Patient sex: M
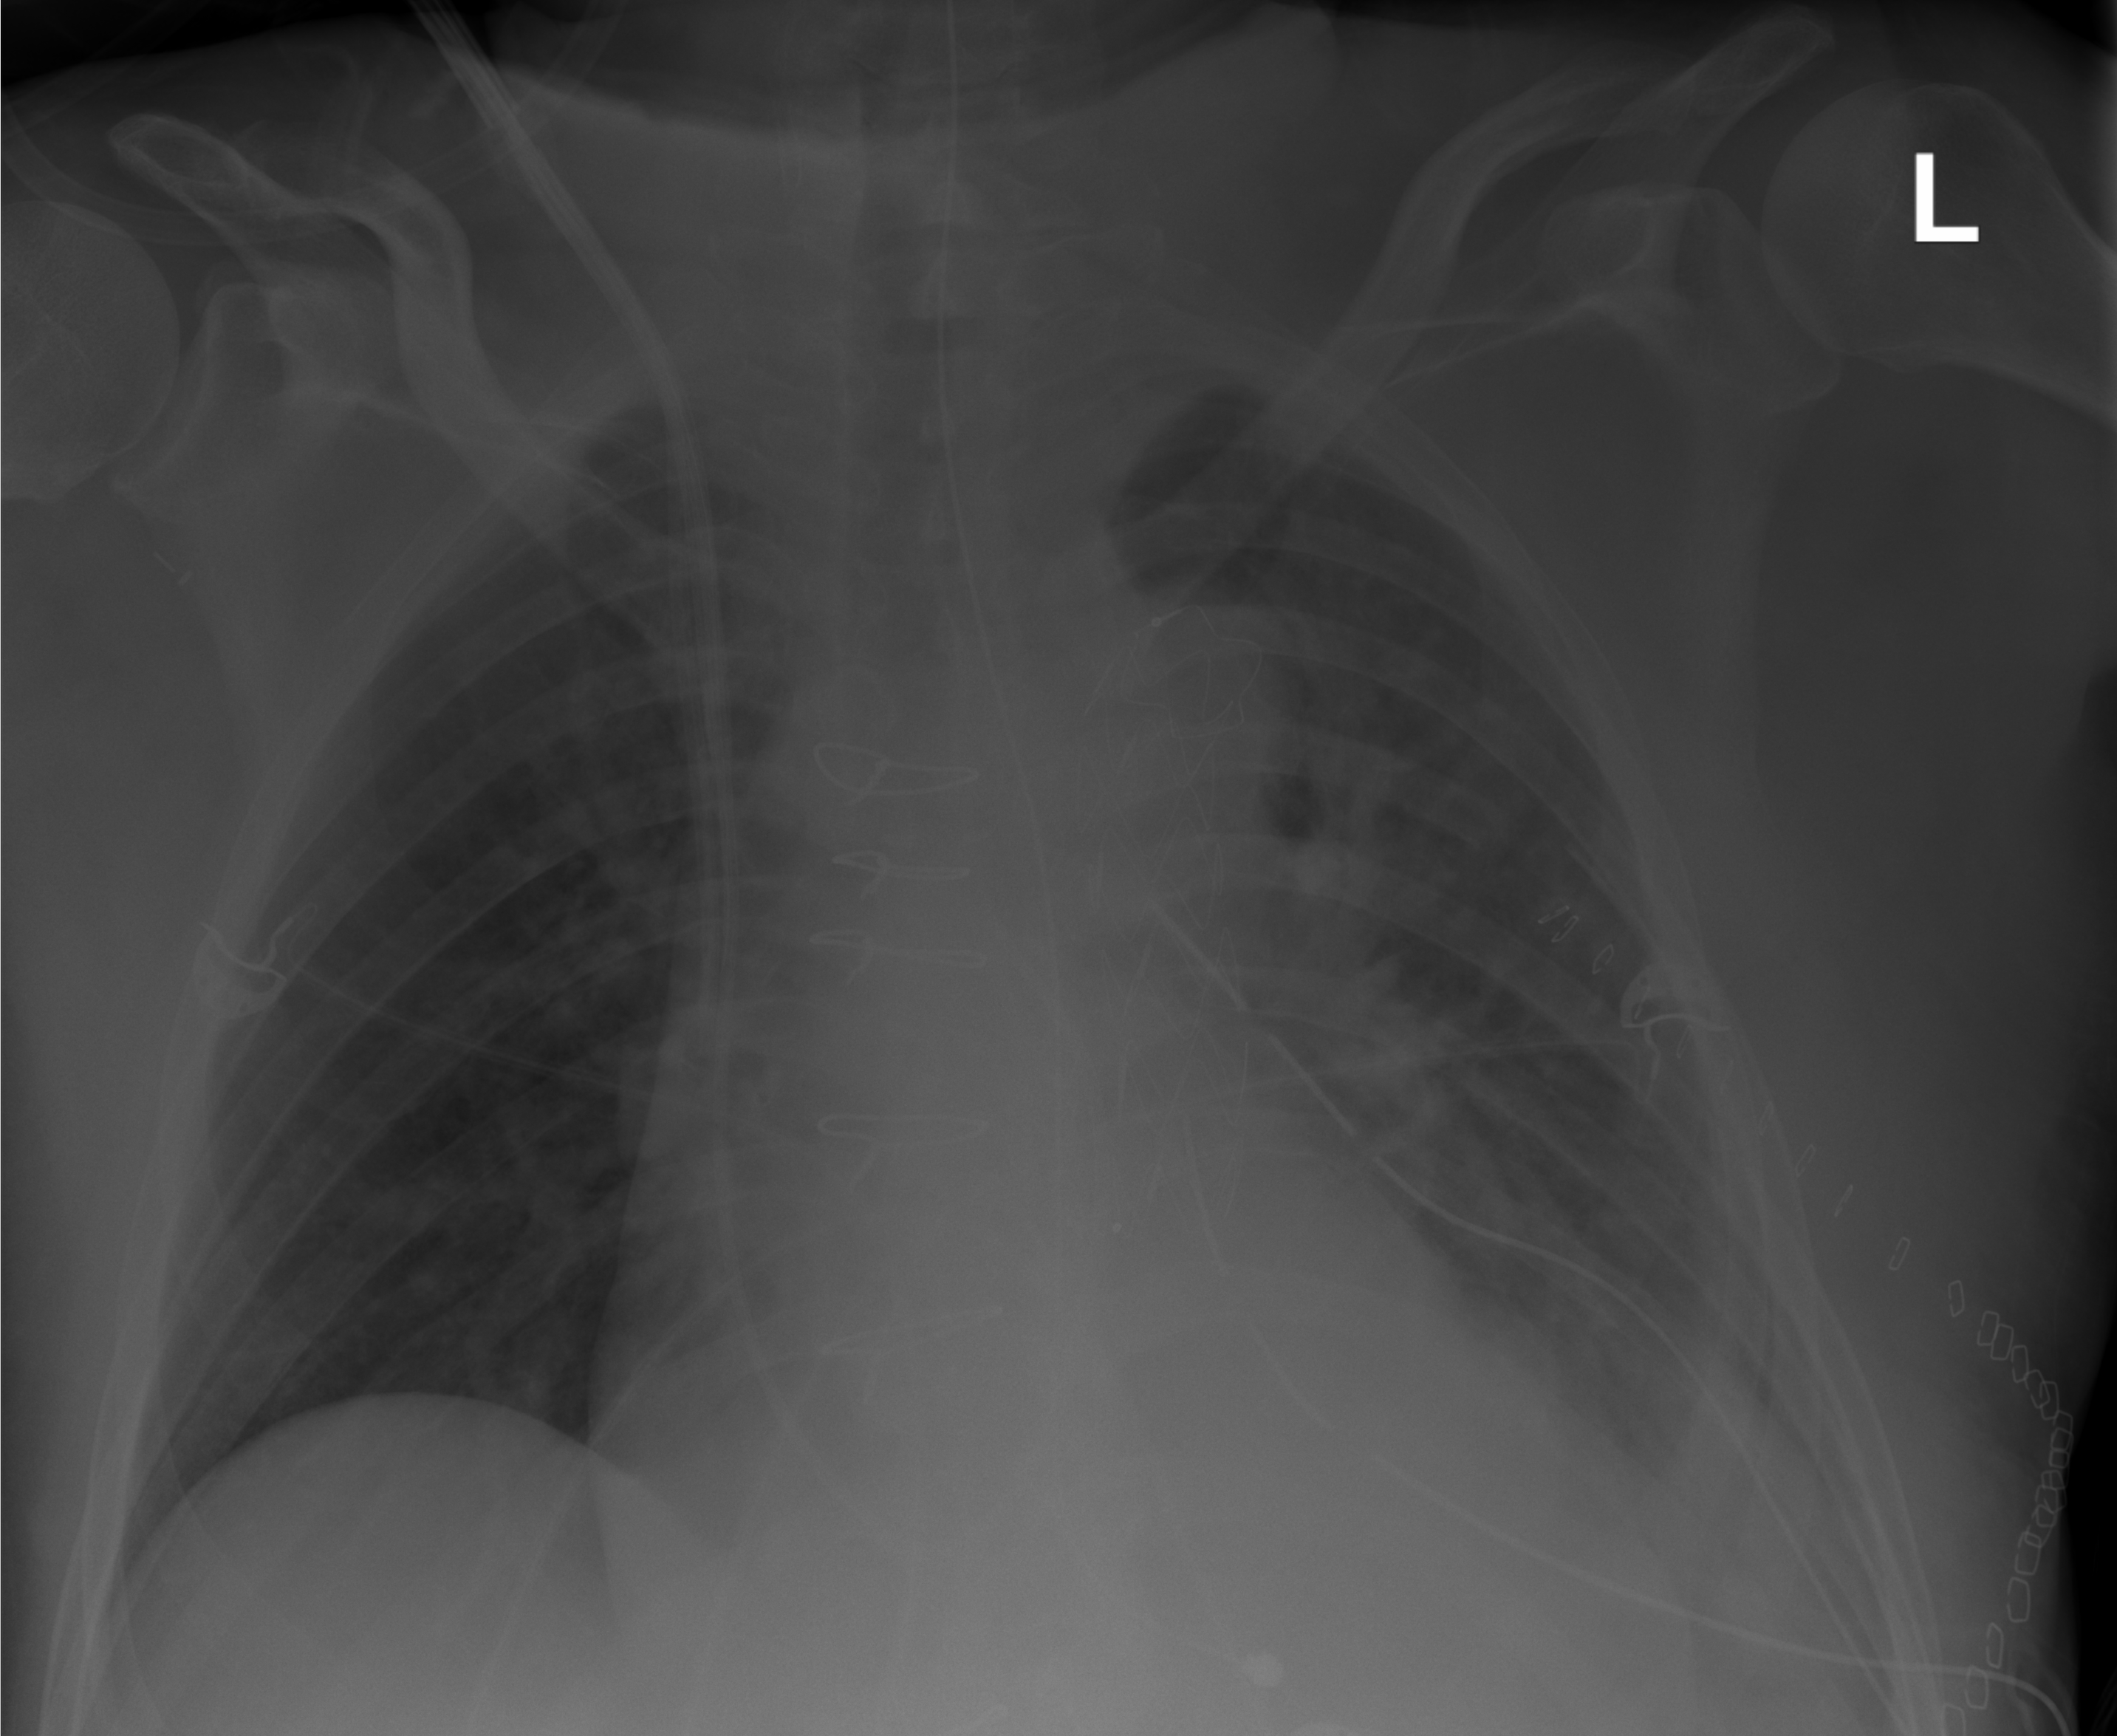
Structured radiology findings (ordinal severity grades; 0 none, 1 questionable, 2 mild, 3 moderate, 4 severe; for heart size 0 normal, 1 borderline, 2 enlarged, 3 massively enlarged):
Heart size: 2
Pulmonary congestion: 1
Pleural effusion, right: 0
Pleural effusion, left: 2
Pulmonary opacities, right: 0
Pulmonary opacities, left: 2
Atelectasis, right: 0
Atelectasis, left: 2